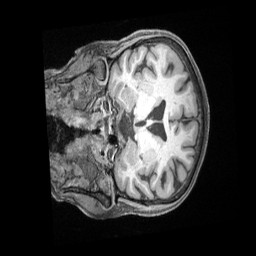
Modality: T1w
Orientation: coronal
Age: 65
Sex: female
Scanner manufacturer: siemens
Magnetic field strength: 3 T
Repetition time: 2.5 s
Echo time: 0.00222 s